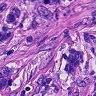
Metastatic tissue present: yes